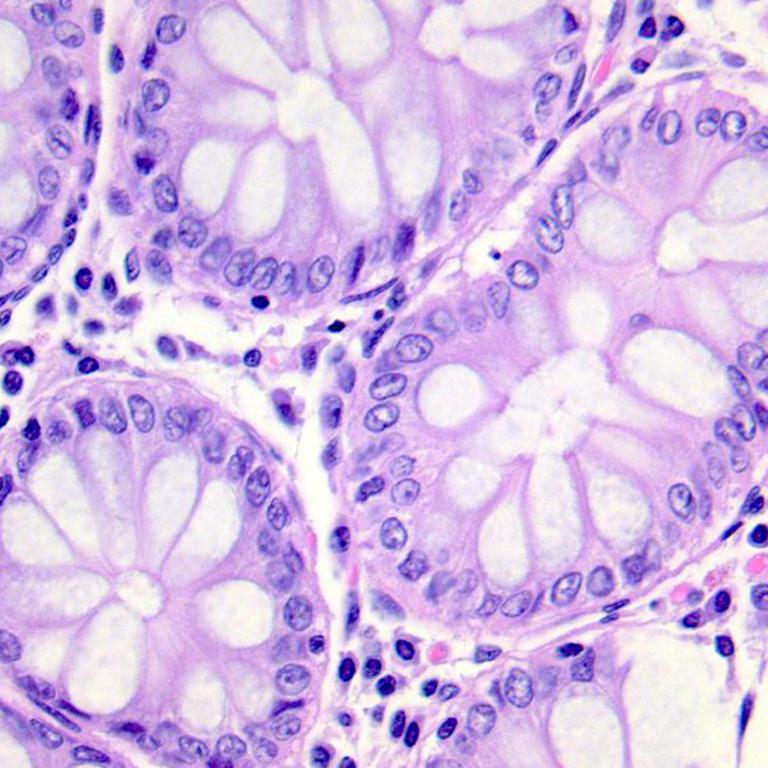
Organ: colon
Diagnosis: benign